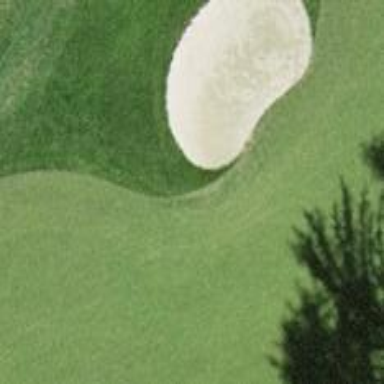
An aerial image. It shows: Sand bunker on golf course.